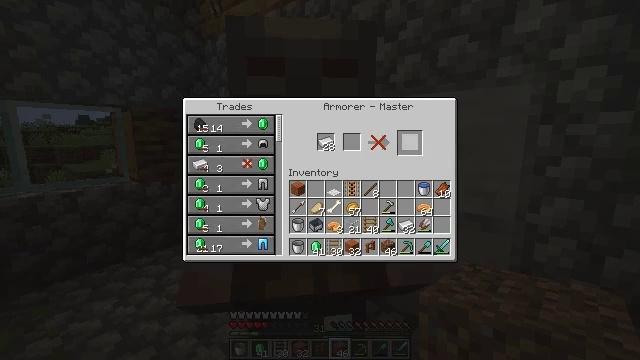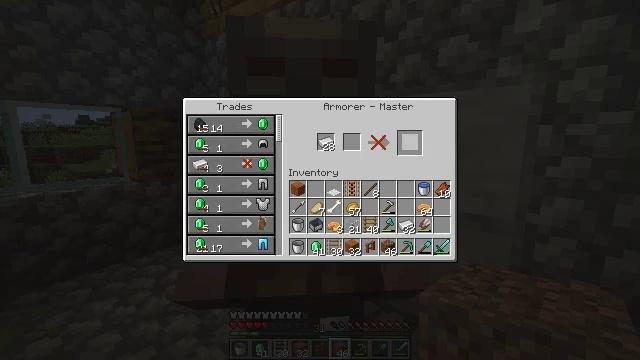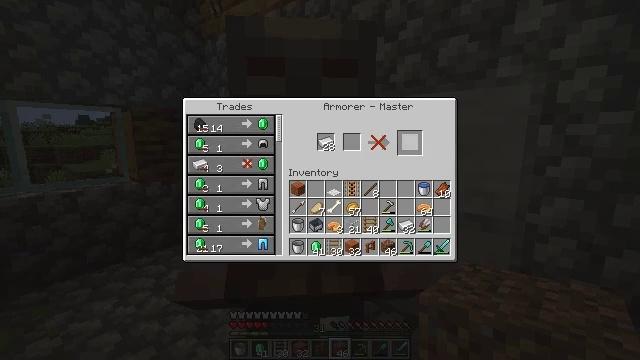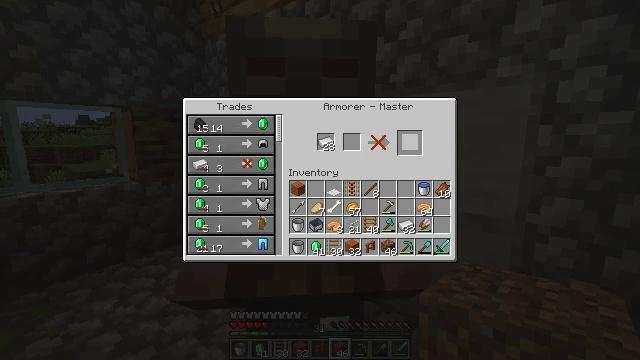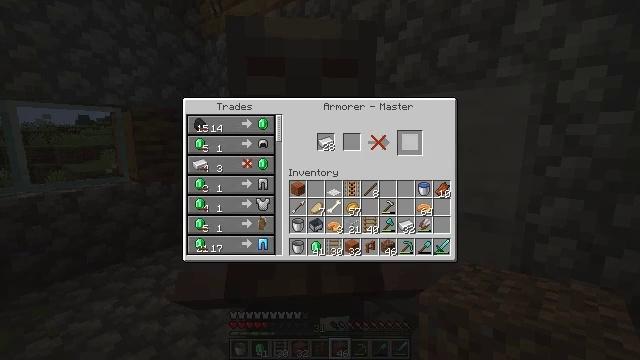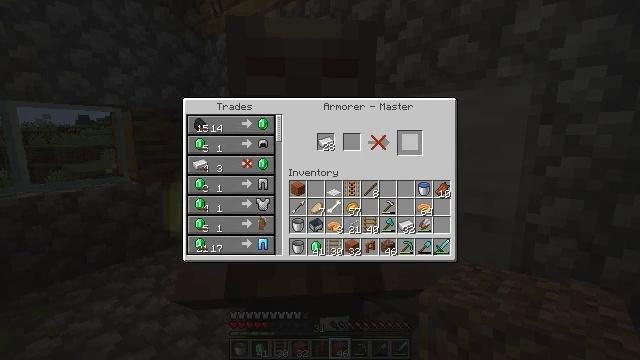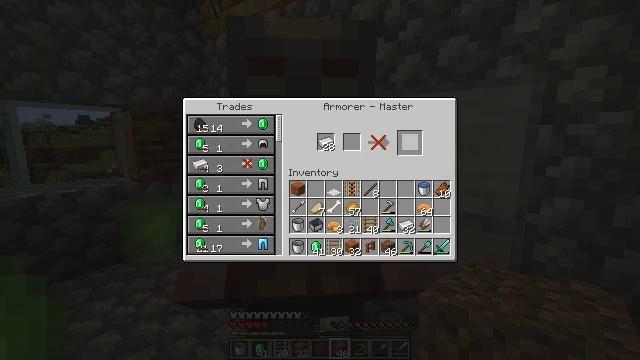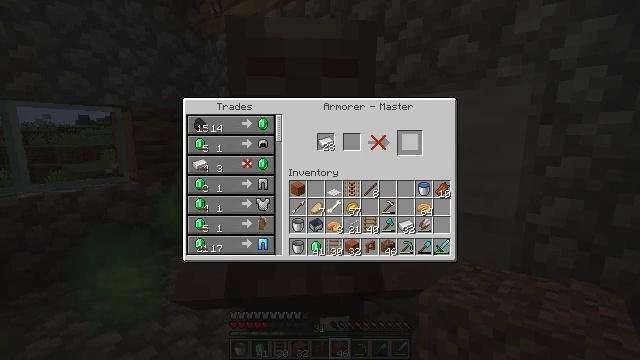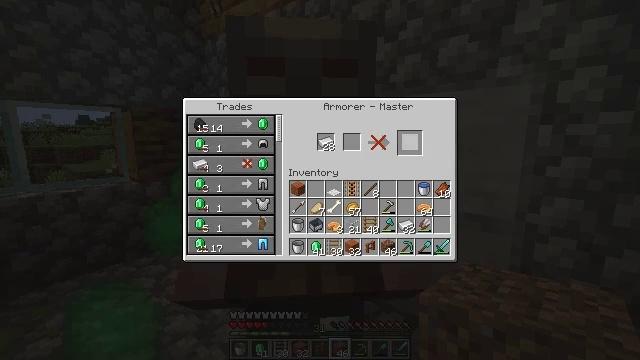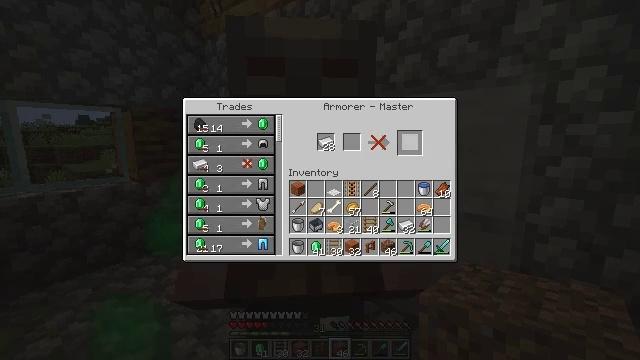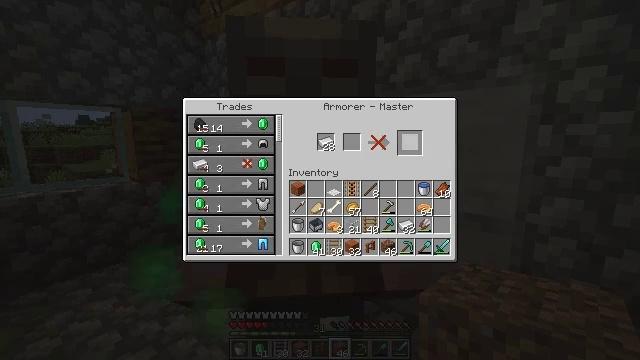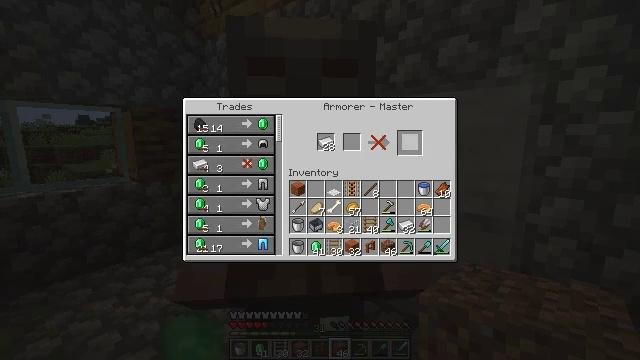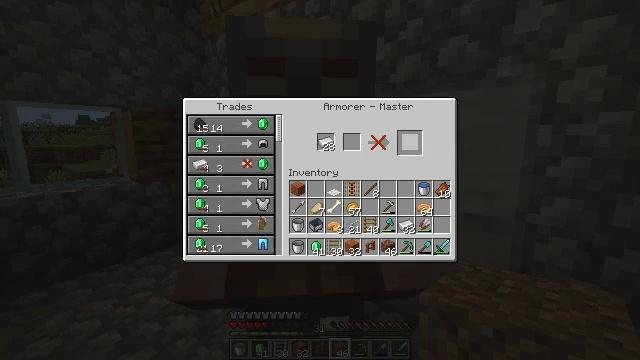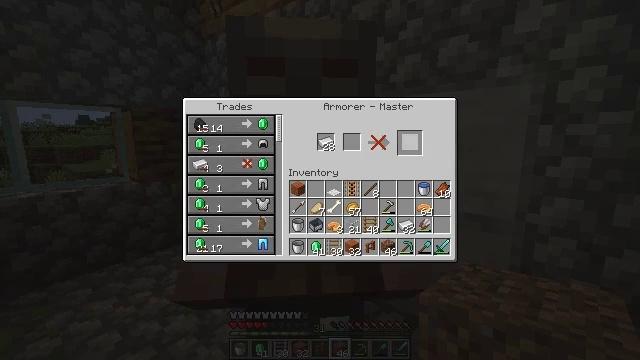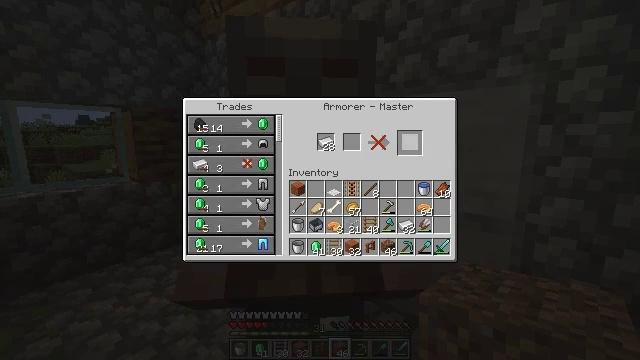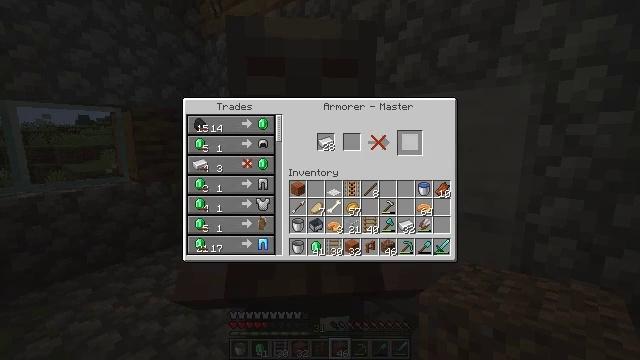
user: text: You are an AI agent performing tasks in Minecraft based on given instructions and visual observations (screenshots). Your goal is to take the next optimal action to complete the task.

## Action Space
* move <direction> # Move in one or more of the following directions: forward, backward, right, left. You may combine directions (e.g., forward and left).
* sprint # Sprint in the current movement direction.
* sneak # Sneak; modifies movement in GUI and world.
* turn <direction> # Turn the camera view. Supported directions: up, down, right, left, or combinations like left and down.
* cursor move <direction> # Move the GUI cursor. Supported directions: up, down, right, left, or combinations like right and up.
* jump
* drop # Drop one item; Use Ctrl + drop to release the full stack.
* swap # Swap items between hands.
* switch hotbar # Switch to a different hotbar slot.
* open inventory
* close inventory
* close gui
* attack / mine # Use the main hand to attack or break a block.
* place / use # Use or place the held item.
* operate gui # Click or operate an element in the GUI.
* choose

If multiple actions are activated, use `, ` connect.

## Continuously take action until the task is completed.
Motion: motion action
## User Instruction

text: Use diamonds to craft a diamond chestplate.
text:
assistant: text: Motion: sneak, open gui
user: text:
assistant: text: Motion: sneak
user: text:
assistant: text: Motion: sneak
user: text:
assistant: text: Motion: sneak
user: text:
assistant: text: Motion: sneak
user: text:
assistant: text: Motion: sneak
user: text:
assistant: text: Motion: sneak
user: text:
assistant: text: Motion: sneak
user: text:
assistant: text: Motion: sneak
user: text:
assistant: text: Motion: sneak
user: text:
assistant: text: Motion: sneak
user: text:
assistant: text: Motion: sneak
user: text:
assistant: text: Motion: sneak
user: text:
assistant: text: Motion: sneak
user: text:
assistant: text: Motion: sneak
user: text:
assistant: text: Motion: sneak
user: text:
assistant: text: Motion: sneak, cursor move left and down
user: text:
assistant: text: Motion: sneak, cursor move left
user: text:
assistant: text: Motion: sneak
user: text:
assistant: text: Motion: sneak, cursor move left
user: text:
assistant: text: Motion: sneak, cursor move left and down
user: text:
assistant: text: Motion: cursor move left and down
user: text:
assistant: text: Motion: no_op
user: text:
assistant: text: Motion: no_op
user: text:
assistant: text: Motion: cursor move left
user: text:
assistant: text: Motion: no_op
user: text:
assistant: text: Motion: no_op
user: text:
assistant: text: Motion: no_op
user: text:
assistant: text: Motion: no_op
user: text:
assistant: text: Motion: no_op